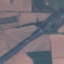
Land use / land cover: Highway